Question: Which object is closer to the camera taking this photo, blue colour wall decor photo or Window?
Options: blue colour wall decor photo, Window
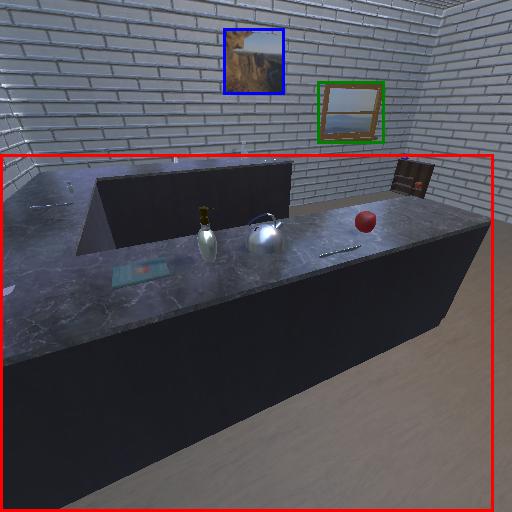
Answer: blue colour wall decor photo